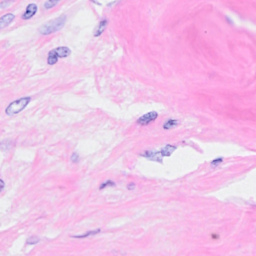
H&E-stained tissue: Breast